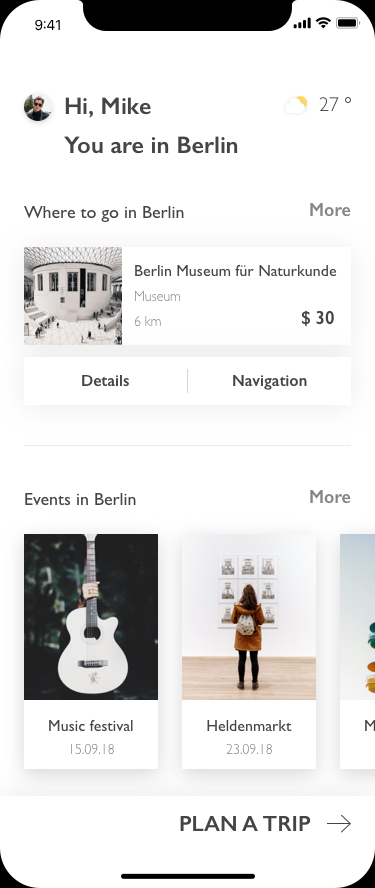
Text in this UI design:
Hi, Mike
You are in Berlin
27
Where to go in Berlin
Events in Berlin
More
More